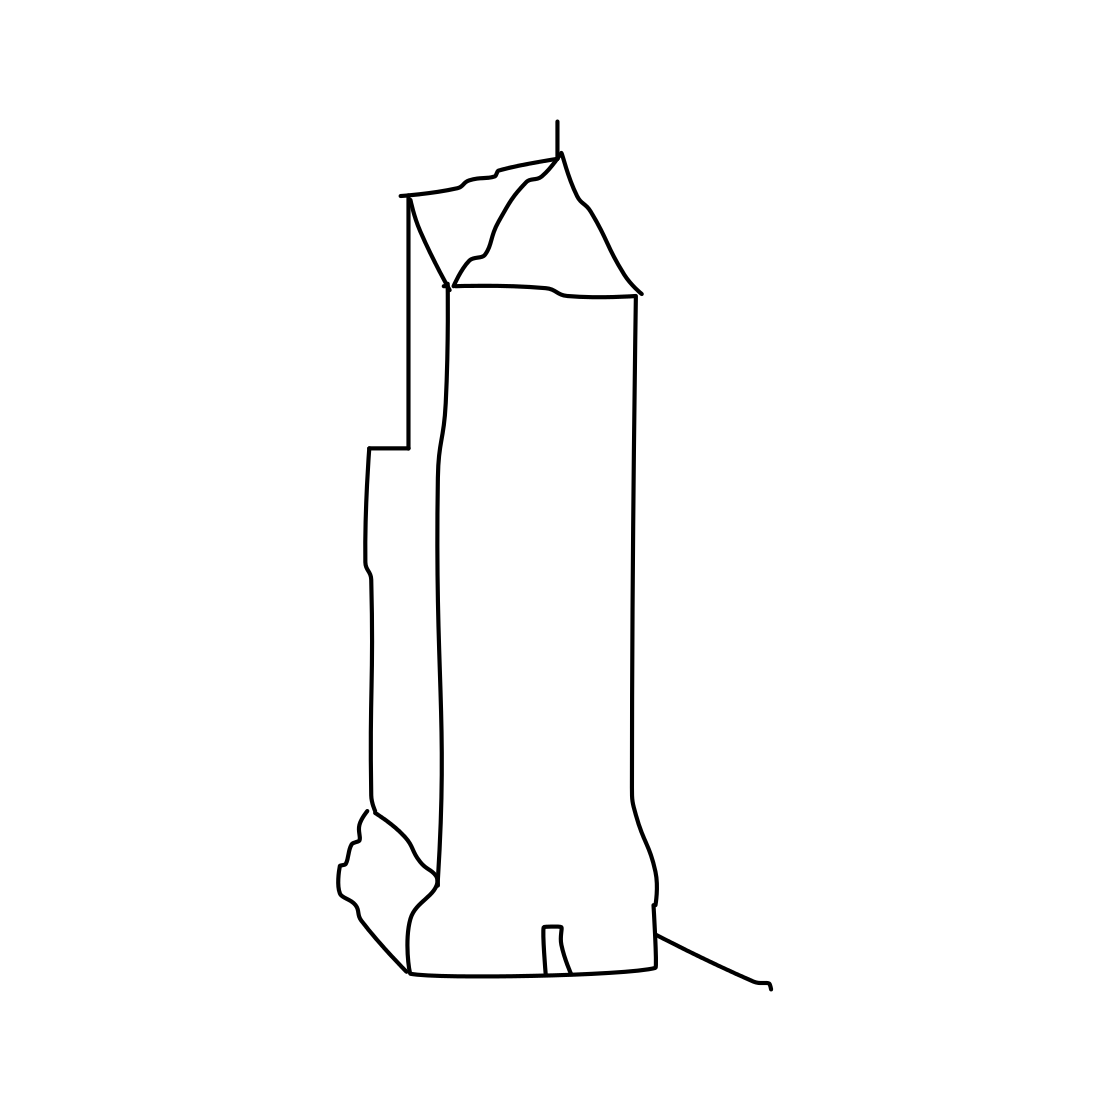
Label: skyscraper